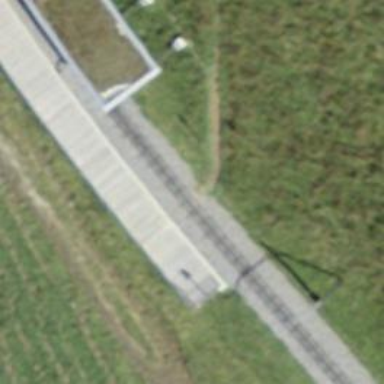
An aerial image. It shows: Crossing for the railway.